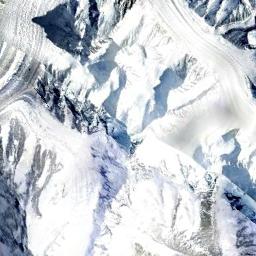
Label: snowberg